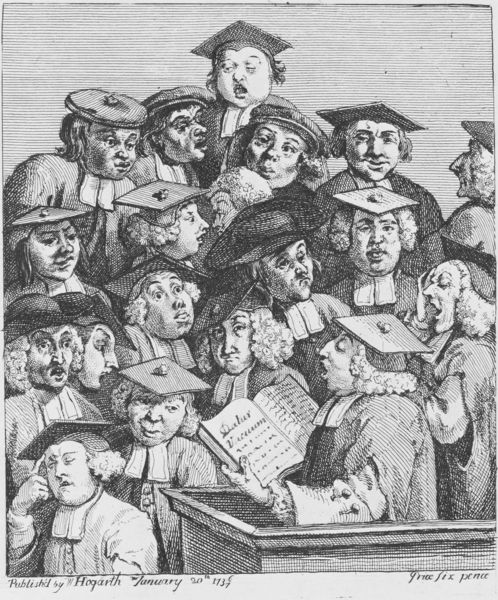
Titel: Die Gelehrten bei einem Vortrag
Künstler: William Hogarth
Schlagwörter: grau, hüte, männer, zeichnung, bart, gericht, gesichter, mütze, richter, gelehrte, haare, locken, karikatur, buch, schwarz weiss, radierung, karrikatur, denker, bleistift, justiz, pfarrer, kanzel, chor, perücken, kupferstich, doktoren, vorleser, universität, professor, studenten, vorlesung, philosophie, gesangsbuch, chror, lektor, anderer hut